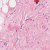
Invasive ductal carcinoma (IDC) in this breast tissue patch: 0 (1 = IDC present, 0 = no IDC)